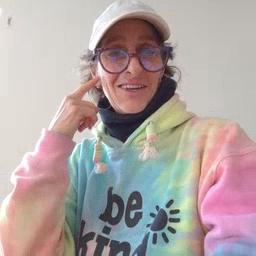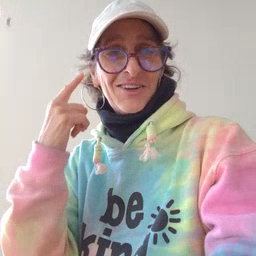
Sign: hear